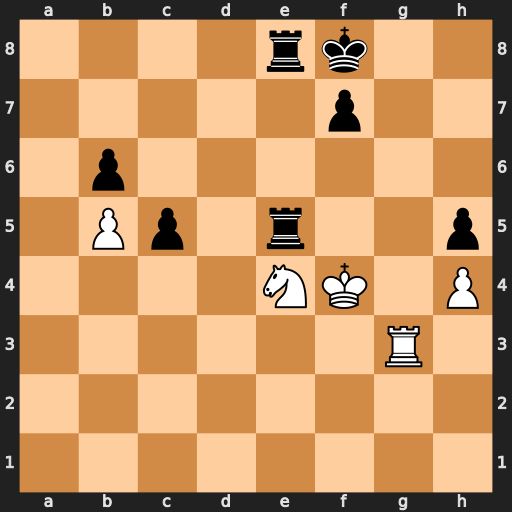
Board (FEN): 4rk2/5p2/1p6/1Pp1r2p/4NK1P/6R1/8/8
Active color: w
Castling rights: -
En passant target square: -
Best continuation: Nf6 R5e6 Rg8+ Ke7 Nxe8